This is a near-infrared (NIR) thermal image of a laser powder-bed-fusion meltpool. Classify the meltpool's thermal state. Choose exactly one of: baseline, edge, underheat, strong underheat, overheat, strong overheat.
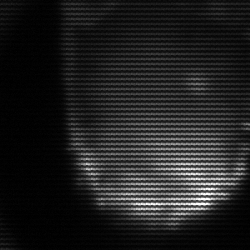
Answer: edge